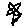
Label: flower